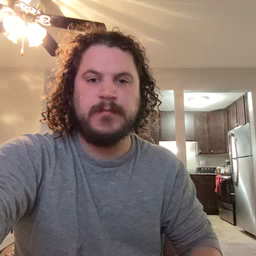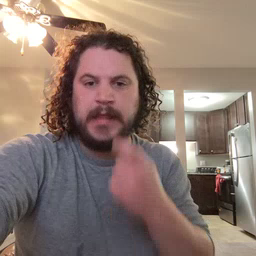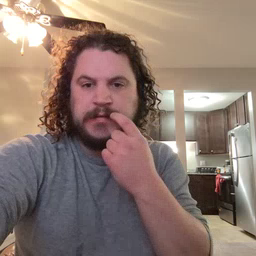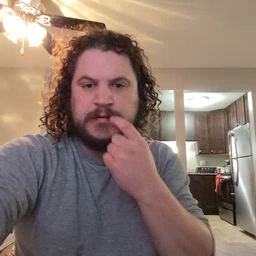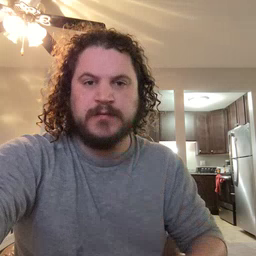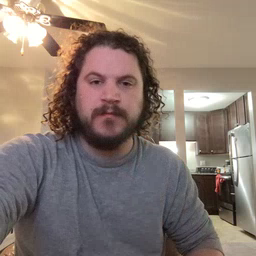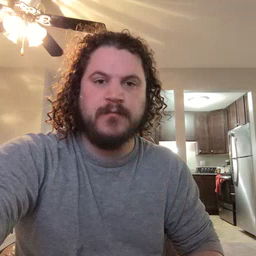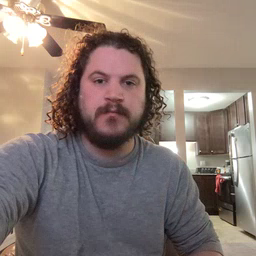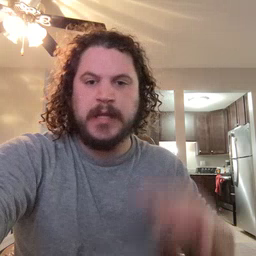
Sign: glasswindow